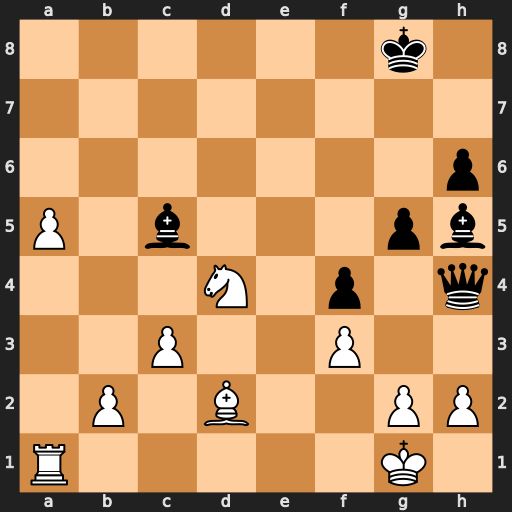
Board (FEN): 6k1/8/7p/P1b3pb/3N1p1q/2P2P2/1P1B2PP/R5K1
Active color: w
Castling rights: -
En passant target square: -
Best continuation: Be1 Bxf3 Bxh4